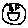
Label: smiley face